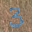
Label: 3